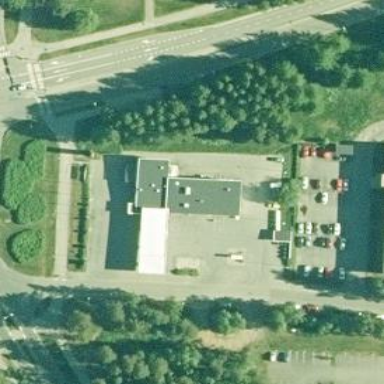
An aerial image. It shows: Convenience shop also serving as fuel station.